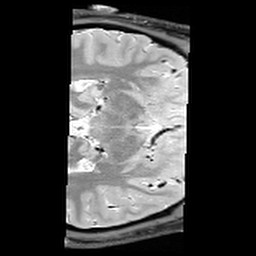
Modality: PDw
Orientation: axial
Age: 27
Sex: male
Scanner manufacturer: siemens
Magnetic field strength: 3 T
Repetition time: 6.49 s
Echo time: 0.016 s